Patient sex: F
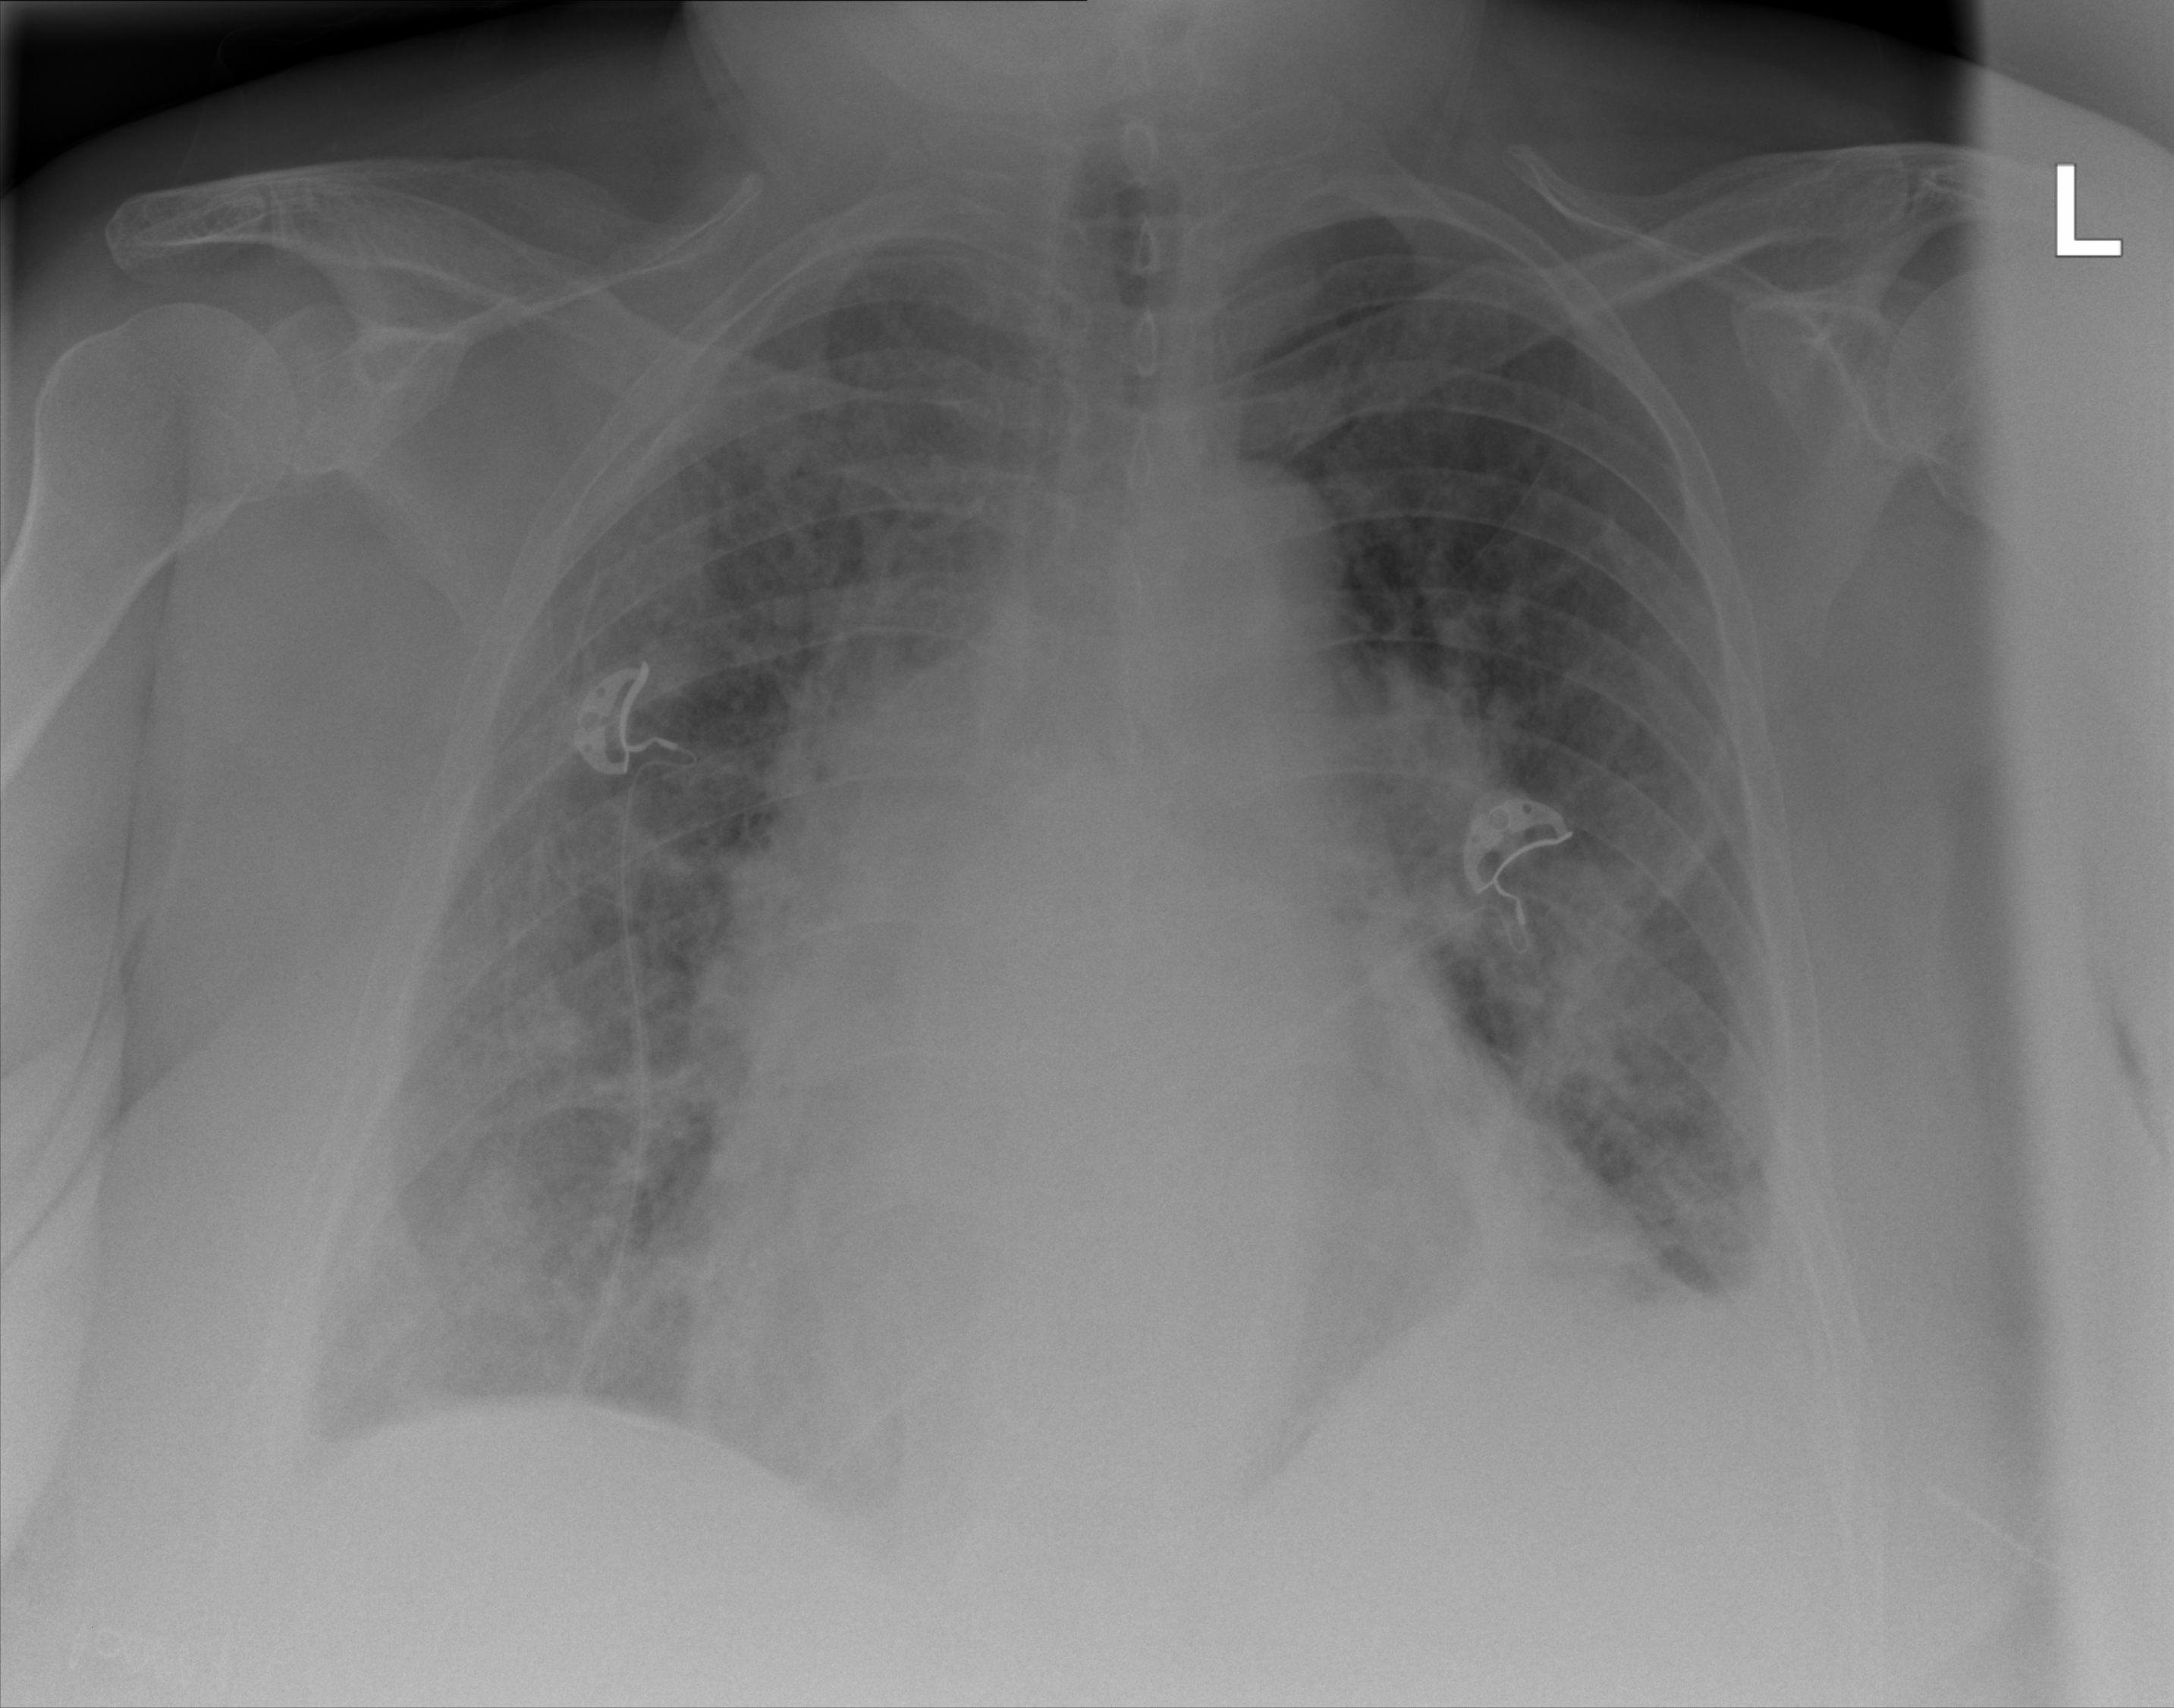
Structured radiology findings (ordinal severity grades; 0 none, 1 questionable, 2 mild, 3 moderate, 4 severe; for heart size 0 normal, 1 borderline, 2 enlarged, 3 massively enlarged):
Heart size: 2
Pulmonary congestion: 3
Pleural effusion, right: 2
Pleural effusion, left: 2
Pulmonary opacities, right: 3
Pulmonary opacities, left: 3
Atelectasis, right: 2
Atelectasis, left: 2